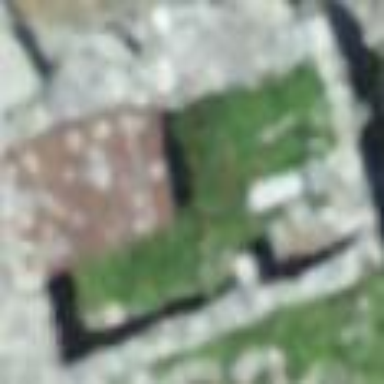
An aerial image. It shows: Historic building now in ruins.